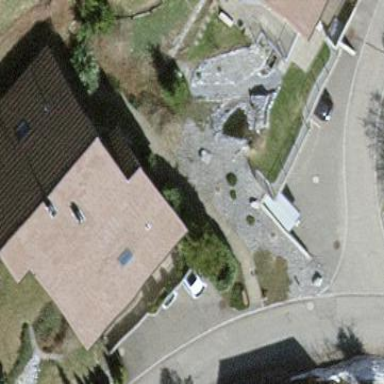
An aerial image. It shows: Simple house.